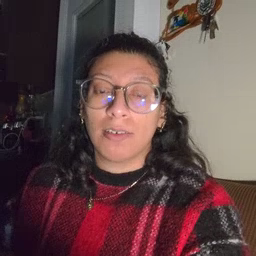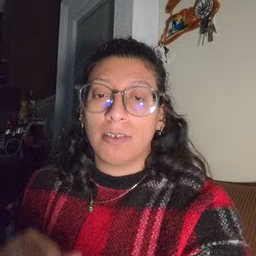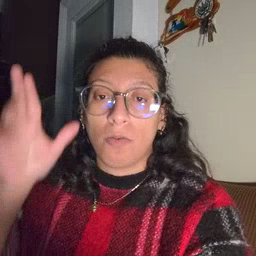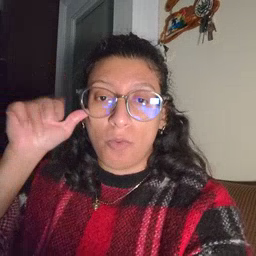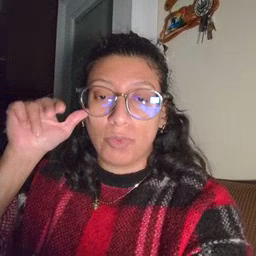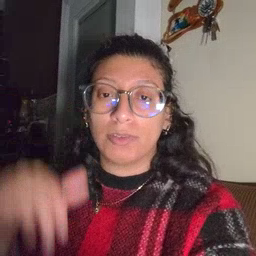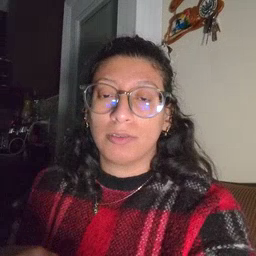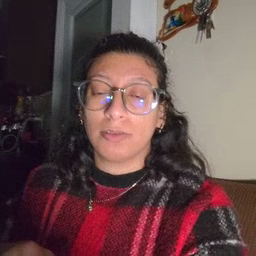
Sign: horse